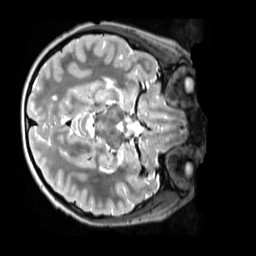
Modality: T2w
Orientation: axial
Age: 12
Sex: male
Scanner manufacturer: siemens
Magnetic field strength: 3 T
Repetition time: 3.2 s
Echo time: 0.408 s